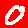
Digit: 0